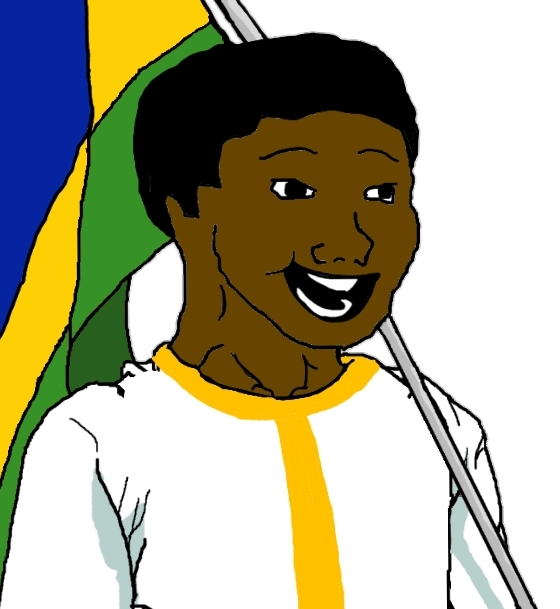
Label: 5_Bloomer